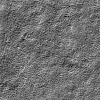
Atmospheric dust classification: not_dusty